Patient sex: F
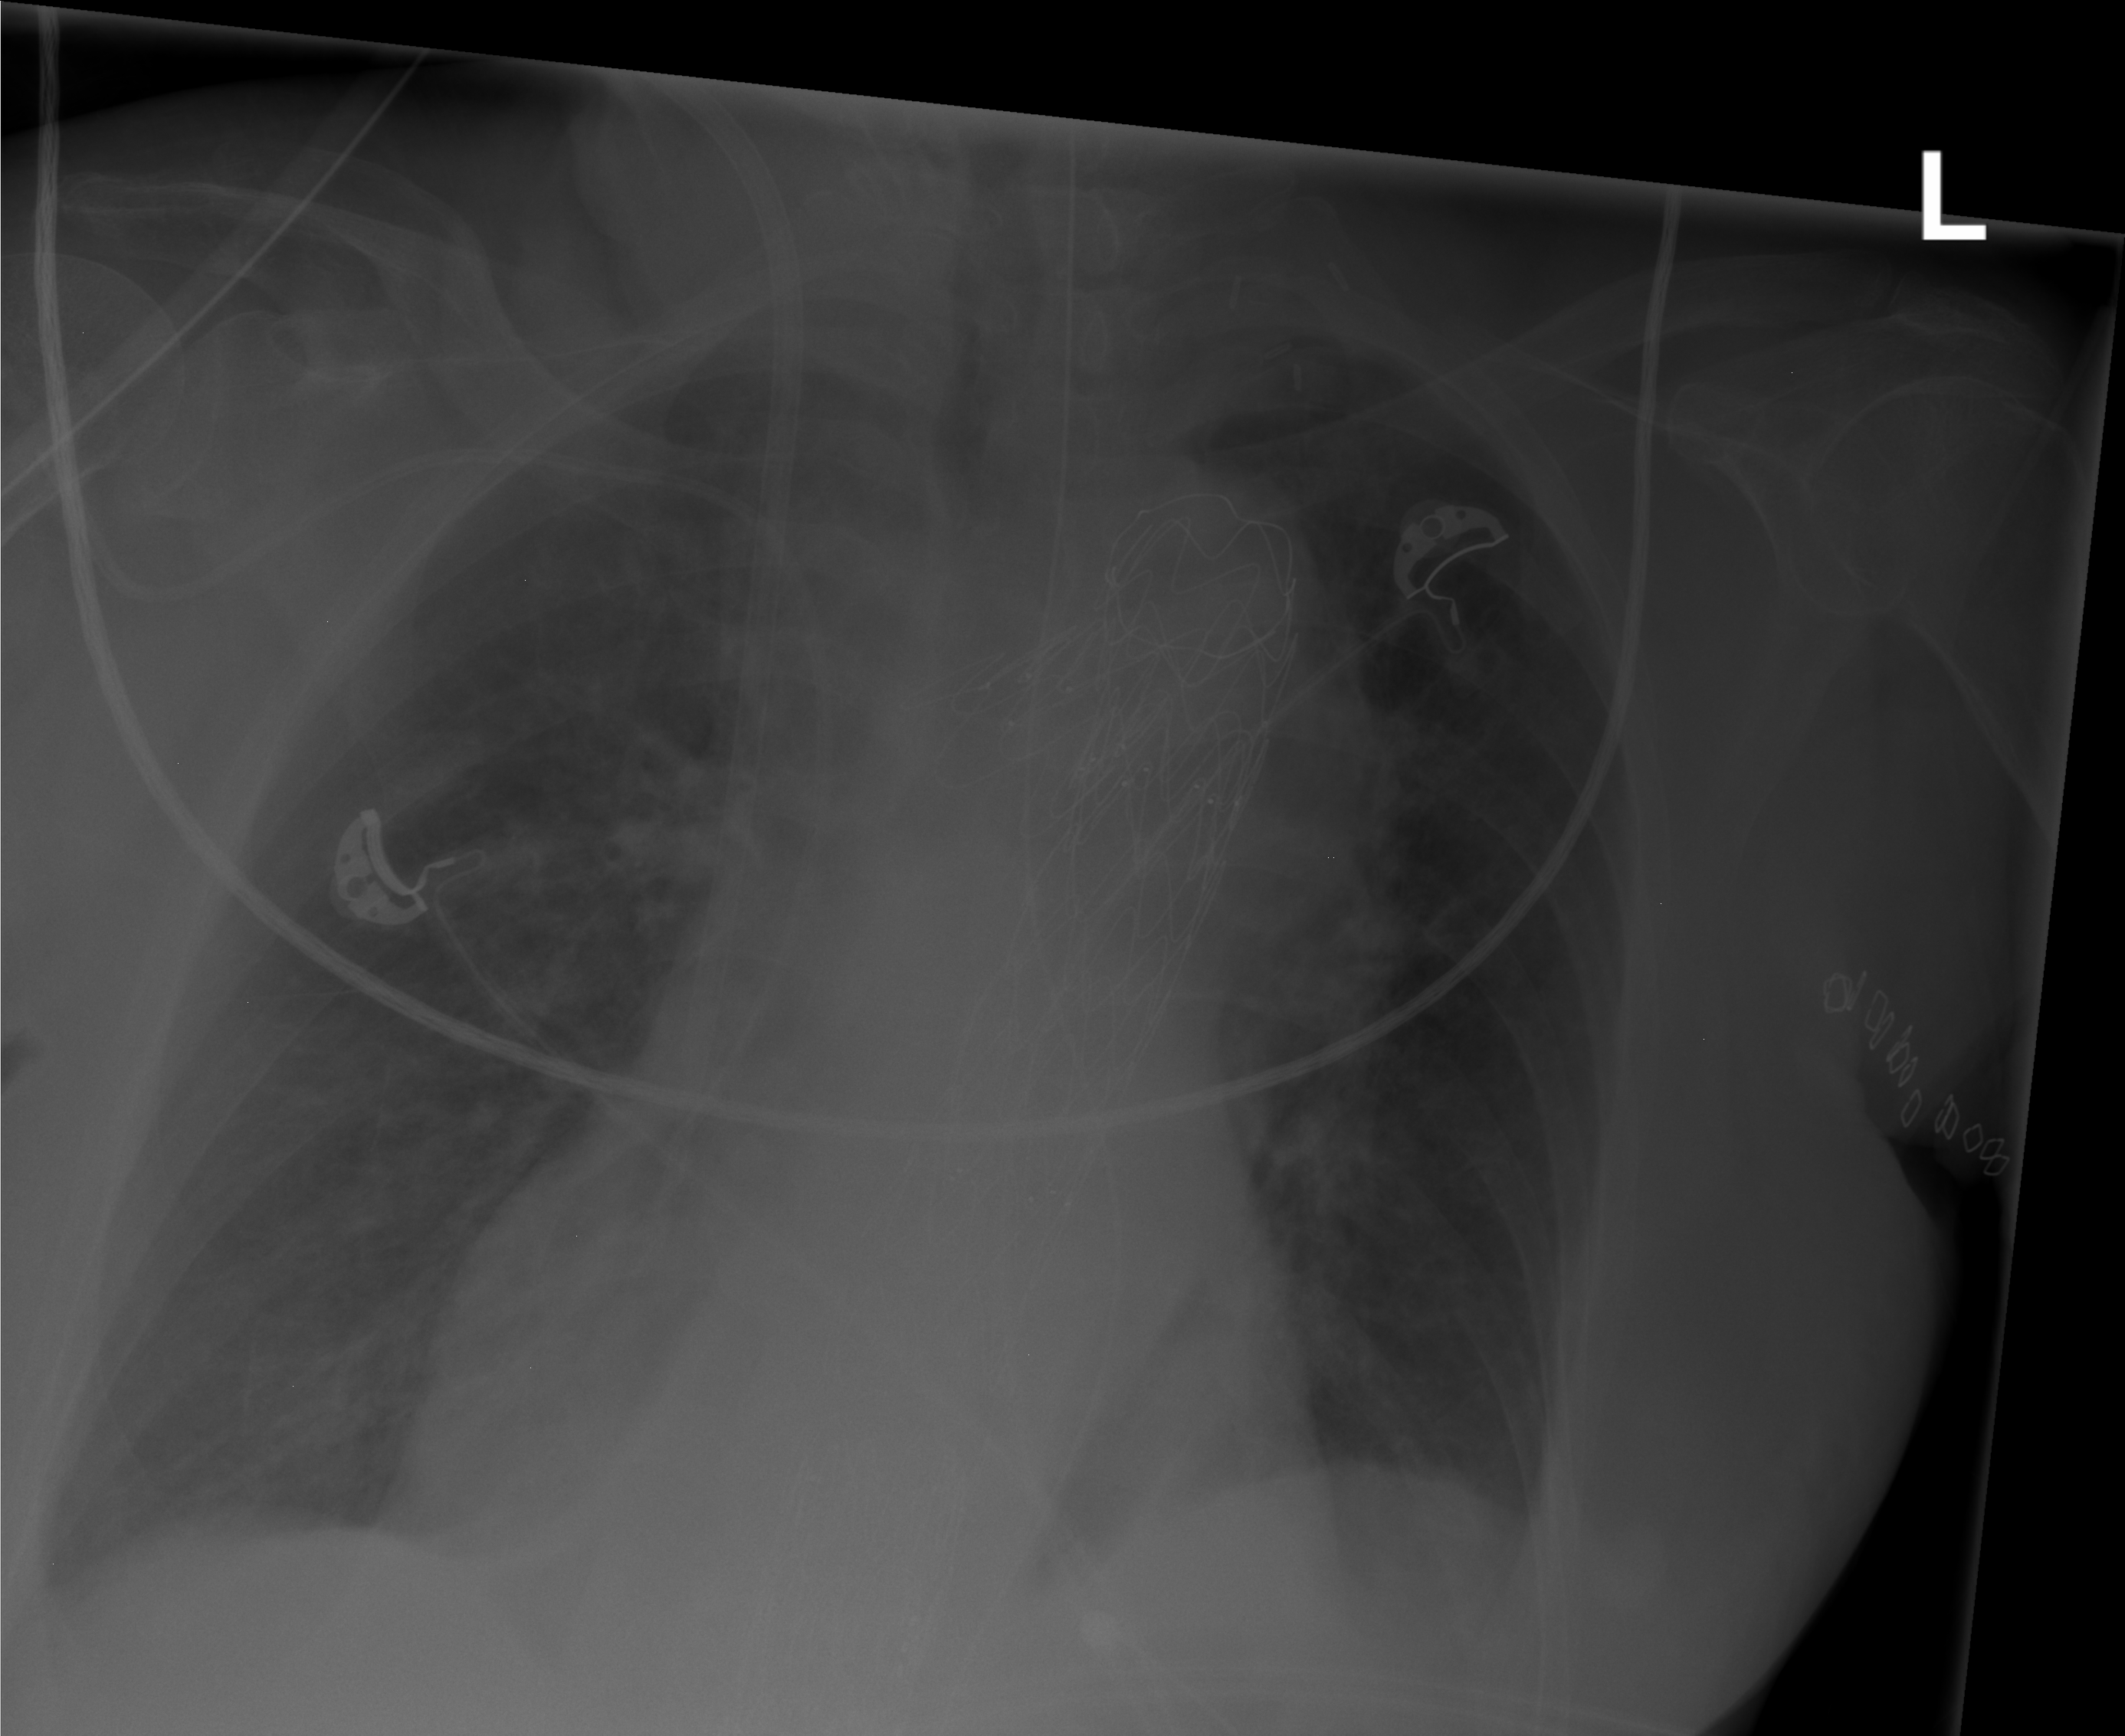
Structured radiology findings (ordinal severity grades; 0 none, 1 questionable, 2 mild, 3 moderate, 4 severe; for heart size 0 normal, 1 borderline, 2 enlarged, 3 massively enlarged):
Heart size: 1
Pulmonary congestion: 2
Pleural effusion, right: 2
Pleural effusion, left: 1
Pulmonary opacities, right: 0
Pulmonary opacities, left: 0
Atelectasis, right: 1
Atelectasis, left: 0